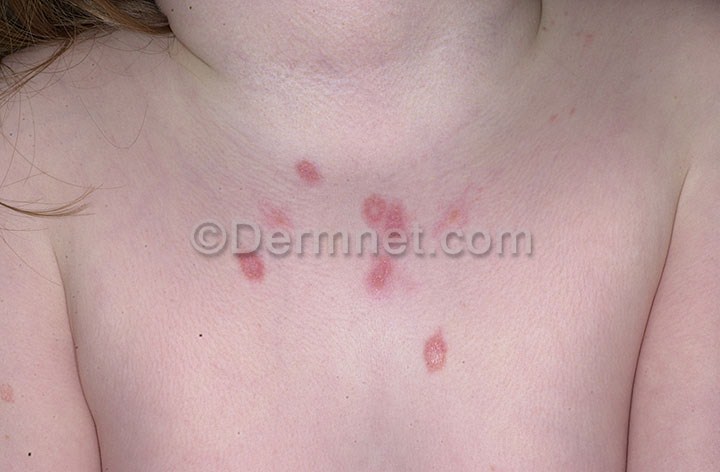
Disease: Tinea Ringworm Candidiasis and other Fungal Infections